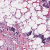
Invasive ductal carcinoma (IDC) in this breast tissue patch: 1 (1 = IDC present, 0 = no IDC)